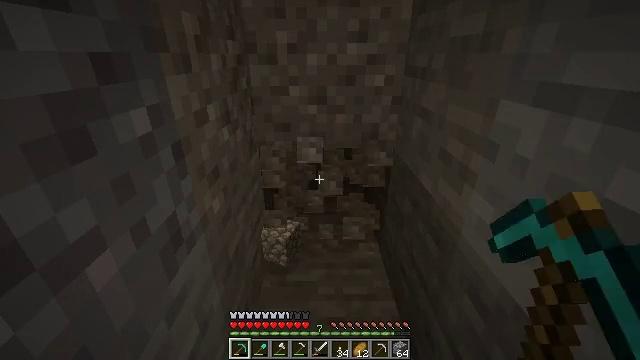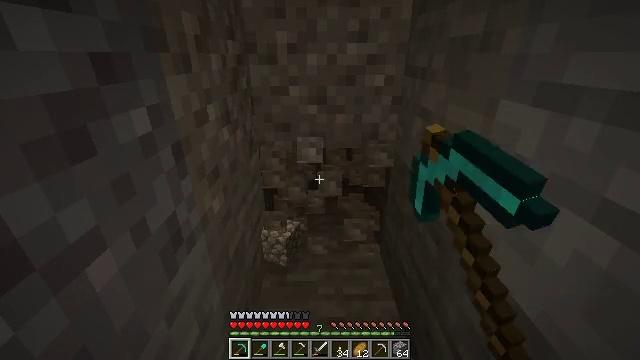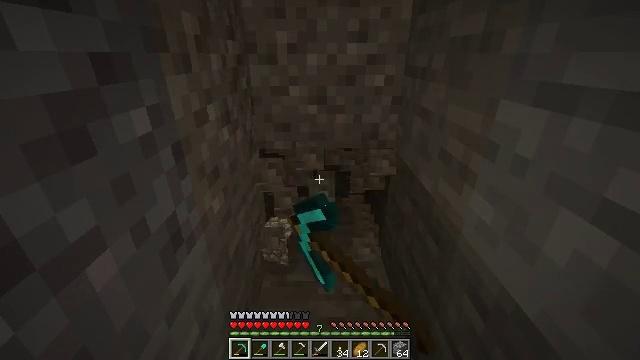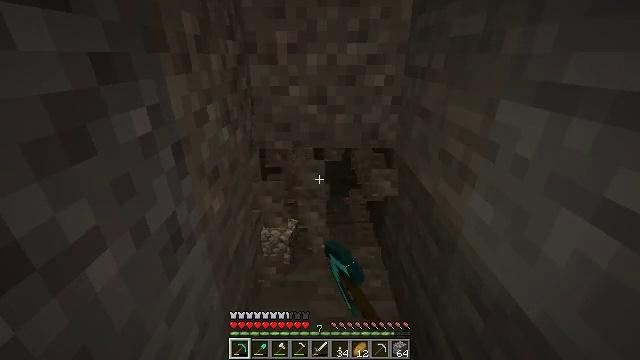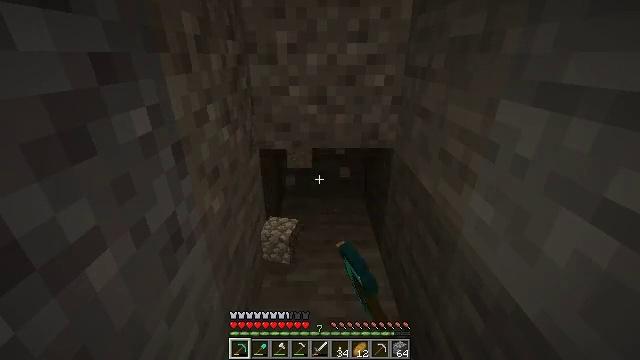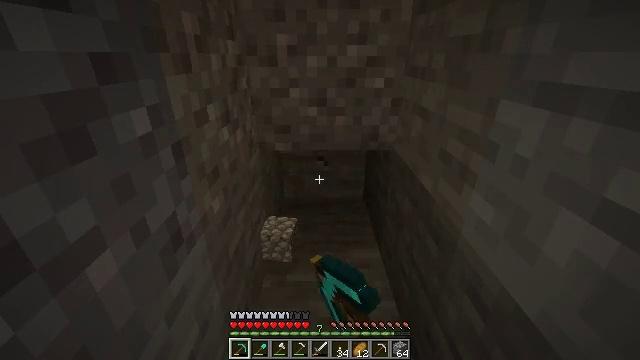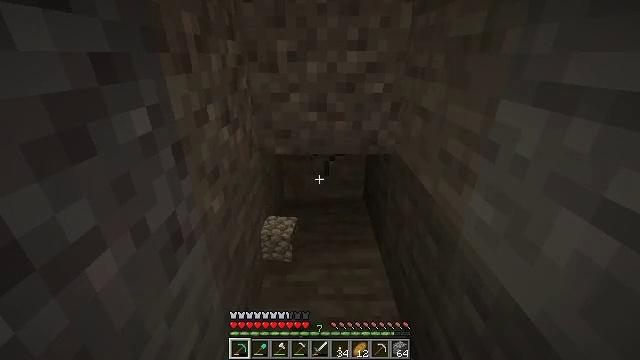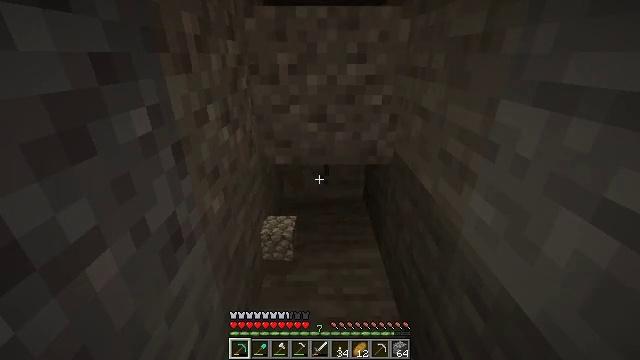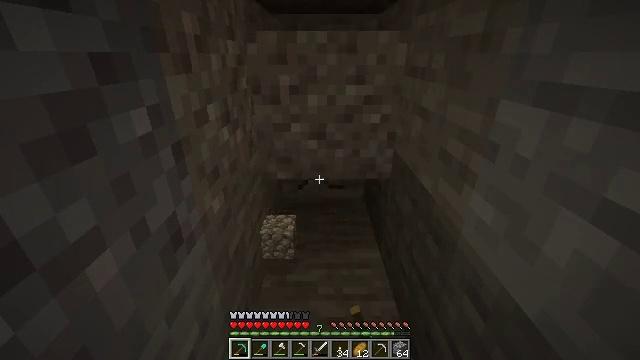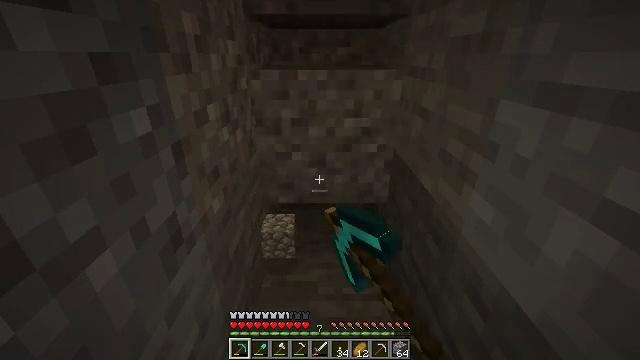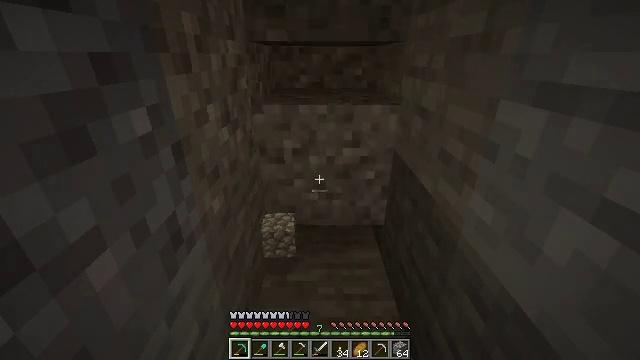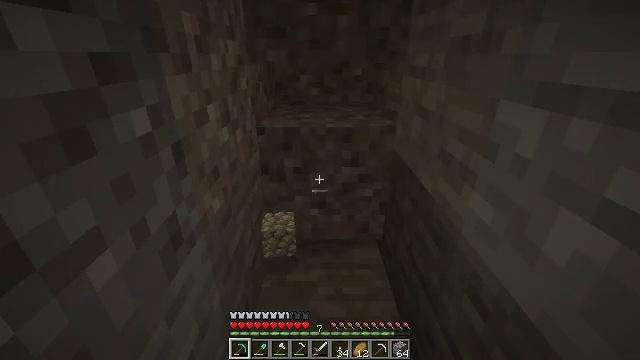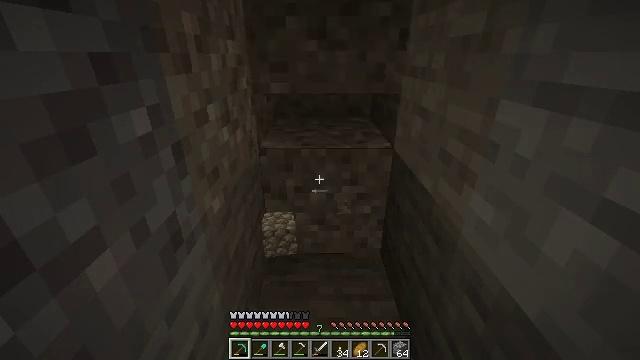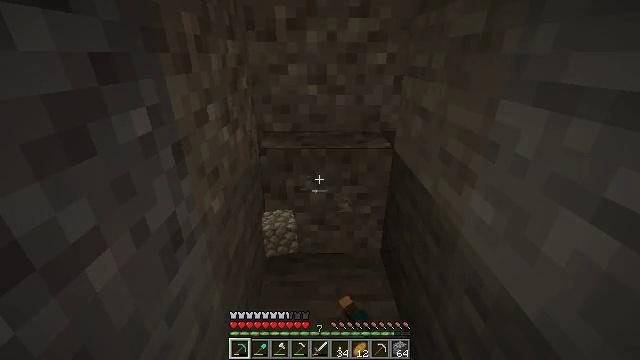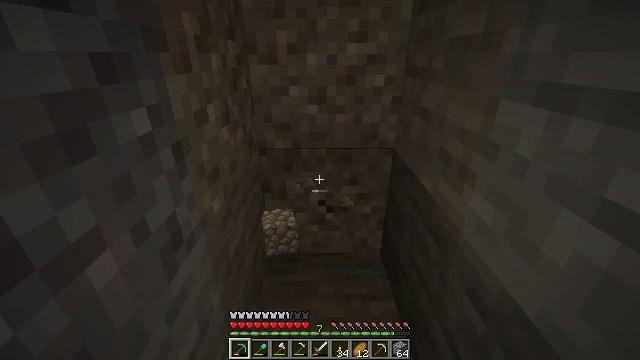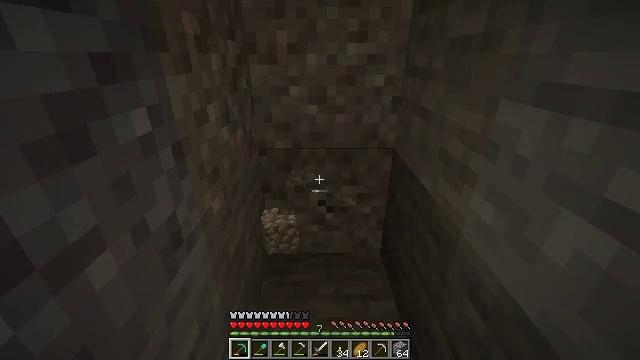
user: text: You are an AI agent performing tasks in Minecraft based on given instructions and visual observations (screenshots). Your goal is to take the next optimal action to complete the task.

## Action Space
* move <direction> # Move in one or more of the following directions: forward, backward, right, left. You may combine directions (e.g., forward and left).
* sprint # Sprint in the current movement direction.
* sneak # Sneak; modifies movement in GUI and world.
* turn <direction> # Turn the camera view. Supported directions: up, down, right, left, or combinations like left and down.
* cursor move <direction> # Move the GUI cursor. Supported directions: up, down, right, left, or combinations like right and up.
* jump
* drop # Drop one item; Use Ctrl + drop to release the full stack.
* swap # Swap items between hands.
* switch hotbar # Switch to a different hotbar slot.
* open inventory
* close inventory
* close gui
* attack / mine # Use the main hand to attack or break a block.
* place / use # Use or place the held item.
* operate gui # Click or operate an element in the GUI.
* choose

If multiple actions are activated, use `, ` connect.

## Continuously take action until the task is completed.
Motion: motion action
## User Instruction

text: Break the gravel block.
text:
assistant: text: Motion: attack / mine
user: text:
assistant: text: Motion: attack / mine
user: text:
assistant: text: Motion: attack / mine
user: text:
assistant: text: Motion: attack / mine
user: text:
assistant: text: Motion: attack / mine
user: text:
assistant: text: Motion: attack / mine
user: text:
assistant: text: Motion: attack / mine
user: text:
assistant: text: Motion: attack / mine
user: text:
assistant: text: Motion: attack / mine
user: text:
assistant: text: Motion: attack / mine
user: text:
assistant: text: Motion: attack / mine
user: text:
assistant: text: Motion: attack / mine
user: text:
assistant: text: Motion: attack / mine
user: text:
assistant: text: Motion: attack / mine
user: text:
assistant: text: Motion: attack / mine
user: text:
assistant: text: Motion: attack / mine
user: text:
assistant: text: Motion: attack / mine
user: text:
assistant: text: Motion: attack / mine
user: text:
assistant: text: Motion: attack / mine
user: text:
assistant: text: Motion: attack / mine
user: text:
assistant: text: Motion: attack / mine
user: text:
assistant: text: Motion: attack / mine
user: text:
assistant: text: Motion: attack / mine
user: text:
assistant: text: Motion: attack / mine
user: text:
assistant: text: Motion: attack / mine
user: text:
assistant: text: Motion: attack / mine
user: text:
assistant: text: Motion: attack / mine
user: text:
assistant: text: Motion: attack / mine
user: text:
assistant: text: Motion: attack / mine
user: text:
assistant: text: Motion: attack / mine